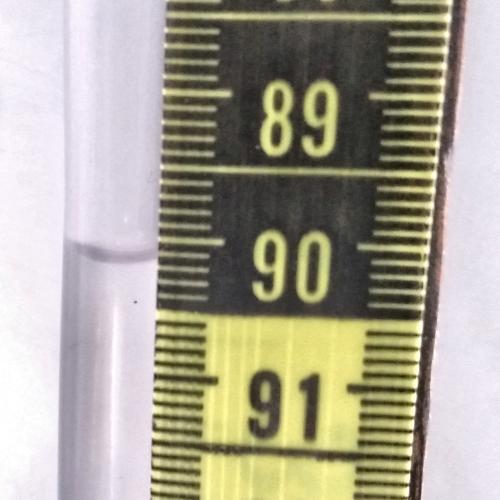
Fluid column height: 90.1 cm